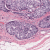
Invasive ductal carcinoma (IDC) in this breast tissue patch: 0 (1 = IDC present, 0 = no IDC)